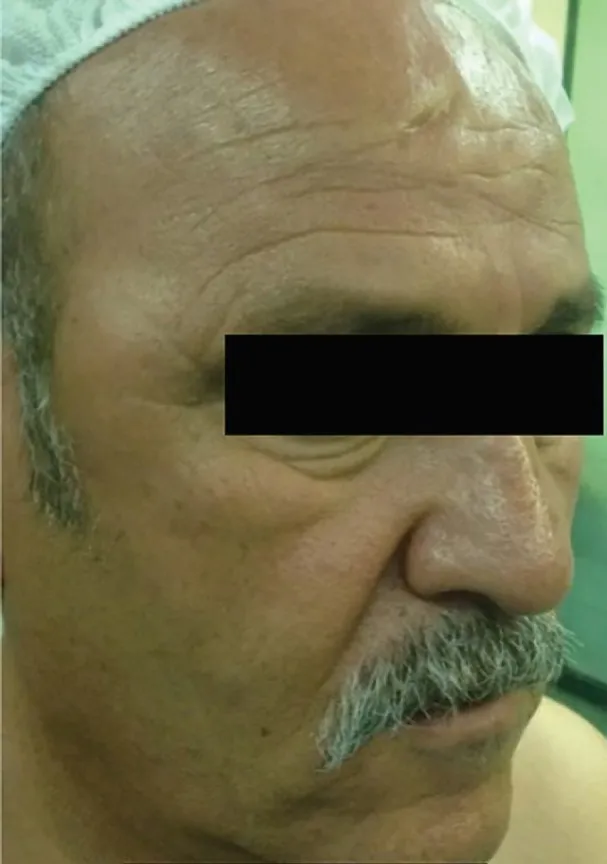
Initial photography of the patient showed swelling of right temporal area and infraorbital region.
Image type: medical_photograph (skin_photograph)